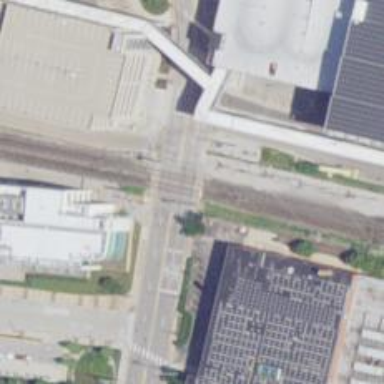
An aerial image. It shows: Crossing for the railway.